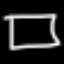
Label: square